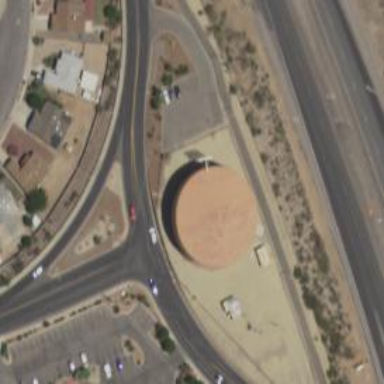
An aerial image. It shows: Water tower that is man-made.